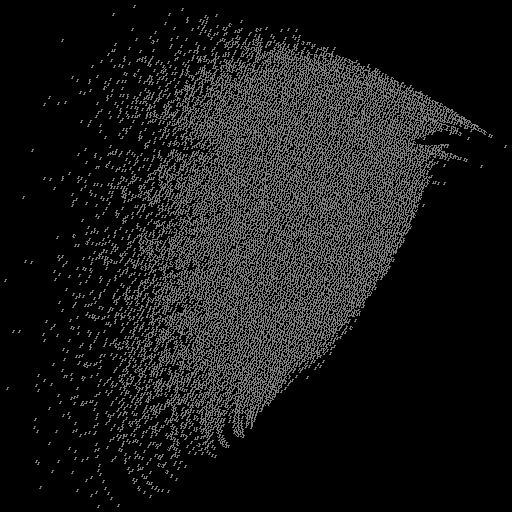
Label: snowdrift